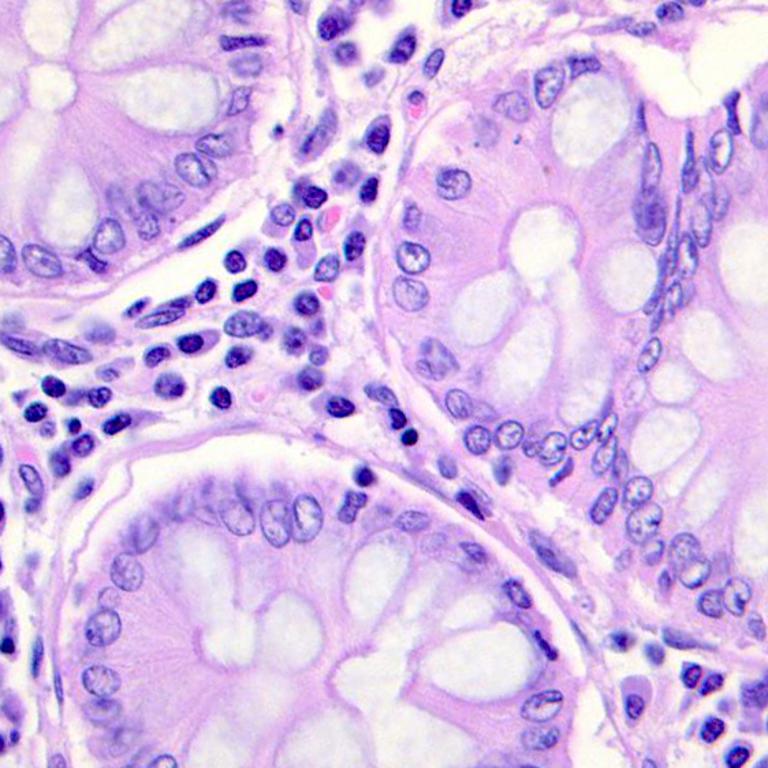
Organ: colon
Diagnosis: benign